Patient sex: M
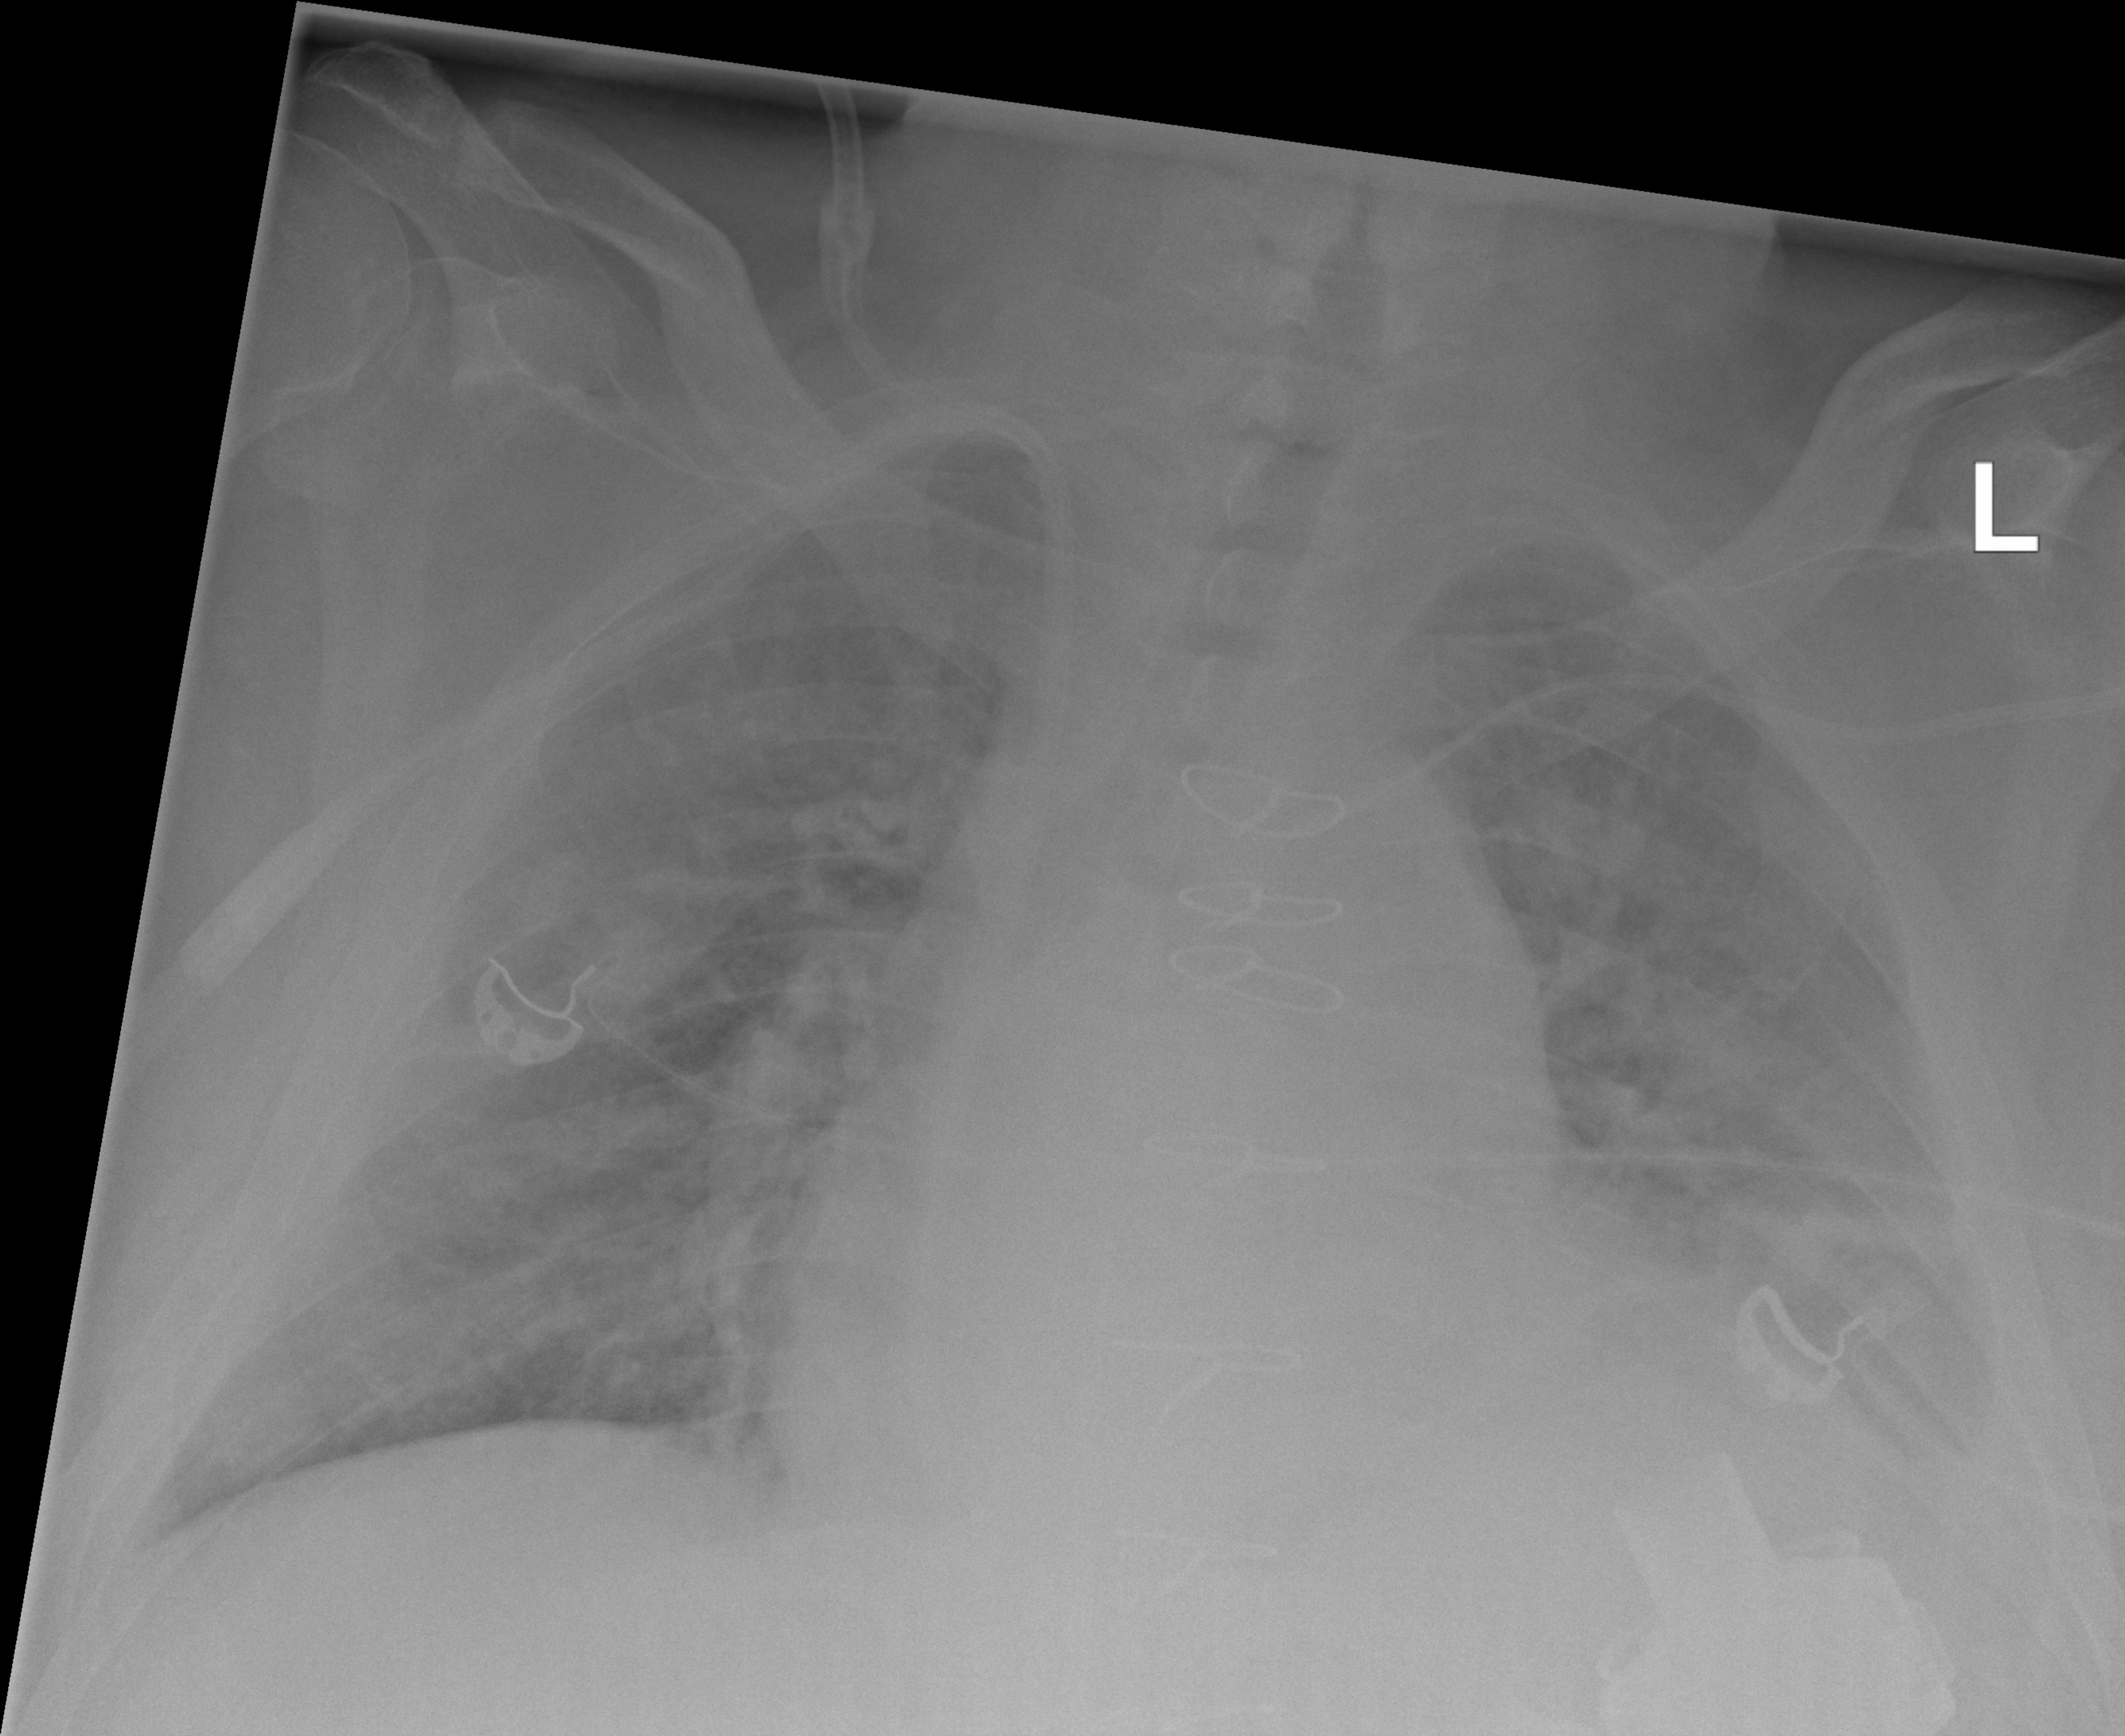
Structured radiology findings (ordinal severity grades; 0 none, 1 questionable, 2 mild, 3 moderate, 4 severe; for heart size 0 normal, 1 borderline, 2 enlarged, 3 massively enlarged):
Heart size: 2
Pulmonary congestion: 3
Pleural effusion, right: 0
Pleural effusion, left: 3
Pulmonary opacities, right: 2
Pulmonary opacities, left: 3
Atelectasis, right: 2
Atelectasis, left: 3